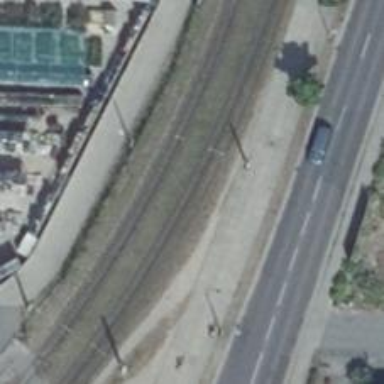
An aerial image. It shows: Tram railway line with electrified contact line.